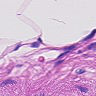
Metastatic tissue present: no